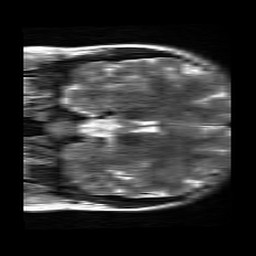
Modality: T2w
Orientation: coronal
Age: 21
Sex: female
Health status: healthy
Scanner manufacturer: siemens
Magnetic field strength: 3 T
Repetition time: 4.01 s
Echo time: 0.116 s